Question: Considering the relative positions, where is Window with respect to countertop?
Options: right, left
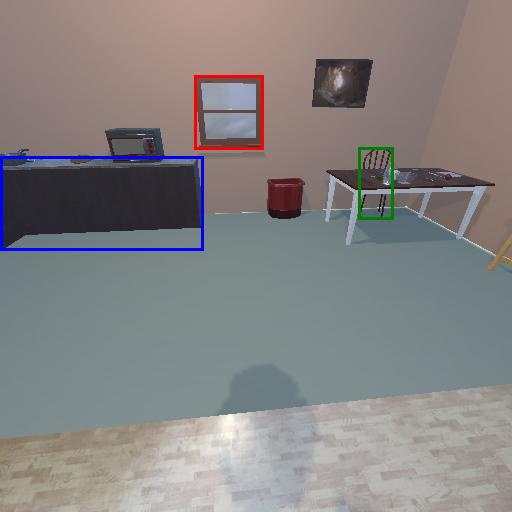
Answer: right